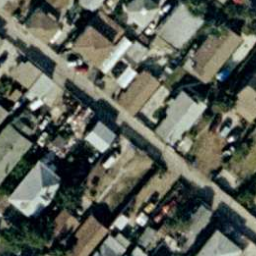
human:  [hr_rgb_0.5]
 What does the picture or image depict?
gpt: dense residential